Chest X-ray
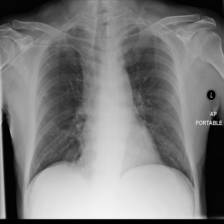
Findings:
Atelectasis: negative
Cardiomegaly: negative
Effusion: negative
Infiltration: negative
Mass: negative
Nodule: negative
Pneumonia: negative
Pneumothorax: negative
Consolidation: negative
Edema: negative
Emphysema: negative
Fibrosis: negative
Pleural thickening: negative
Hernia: negative